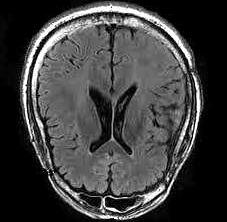
Label: notumor